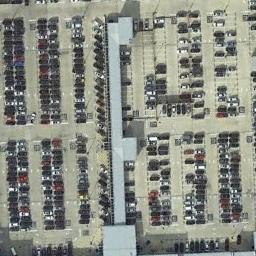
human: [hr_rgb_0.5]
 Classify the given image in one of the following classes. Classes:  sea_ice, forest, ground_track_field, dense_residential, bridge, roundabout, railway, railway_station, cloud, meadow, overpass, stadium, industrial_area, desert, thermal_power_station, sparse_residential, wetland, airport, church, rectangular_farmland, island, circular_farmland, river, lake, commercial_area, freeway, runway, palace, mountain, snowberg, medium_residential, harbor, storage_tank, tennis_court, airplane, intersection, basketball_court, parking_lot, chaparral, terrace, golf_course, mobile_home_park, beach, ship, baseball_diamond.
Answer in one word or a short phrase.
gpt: parking_lot